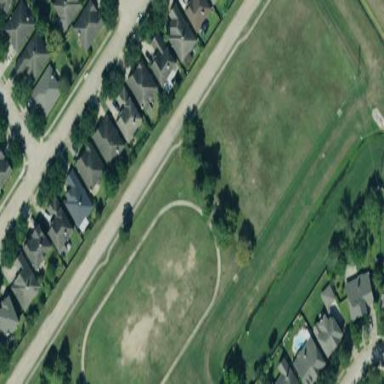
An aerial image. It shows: Dirt track in leisure land area.